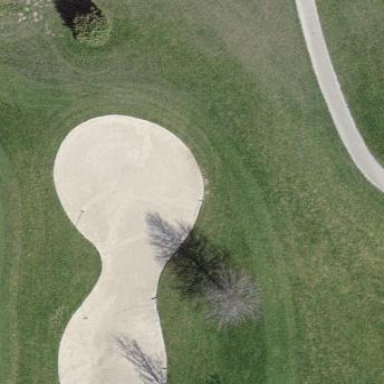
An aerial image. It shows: Bunker on golf course.